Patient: sex F, age 76
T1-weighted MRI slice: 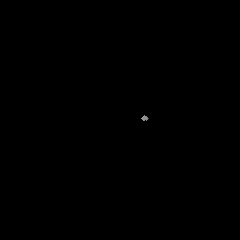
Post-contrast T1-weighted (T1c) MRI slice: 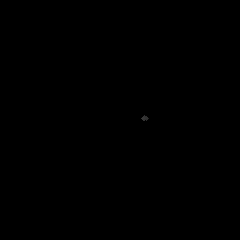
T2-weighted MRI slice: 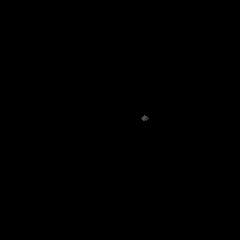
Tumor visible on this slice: no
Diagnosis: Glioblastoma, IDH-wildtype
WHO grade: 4